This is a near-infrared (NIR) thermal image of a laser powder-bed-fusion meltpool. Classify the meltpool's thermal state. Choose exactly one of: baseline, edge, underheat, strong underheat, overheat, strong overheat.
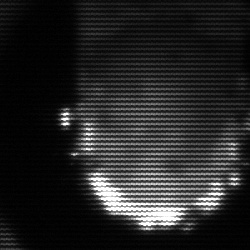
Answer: baseline